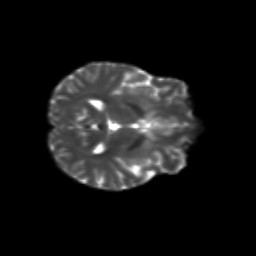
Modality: T2w
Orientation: axial
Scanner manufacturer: siemens
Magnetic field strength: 3 T
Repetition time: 9.2 s
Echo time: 0.084 s